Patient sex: F
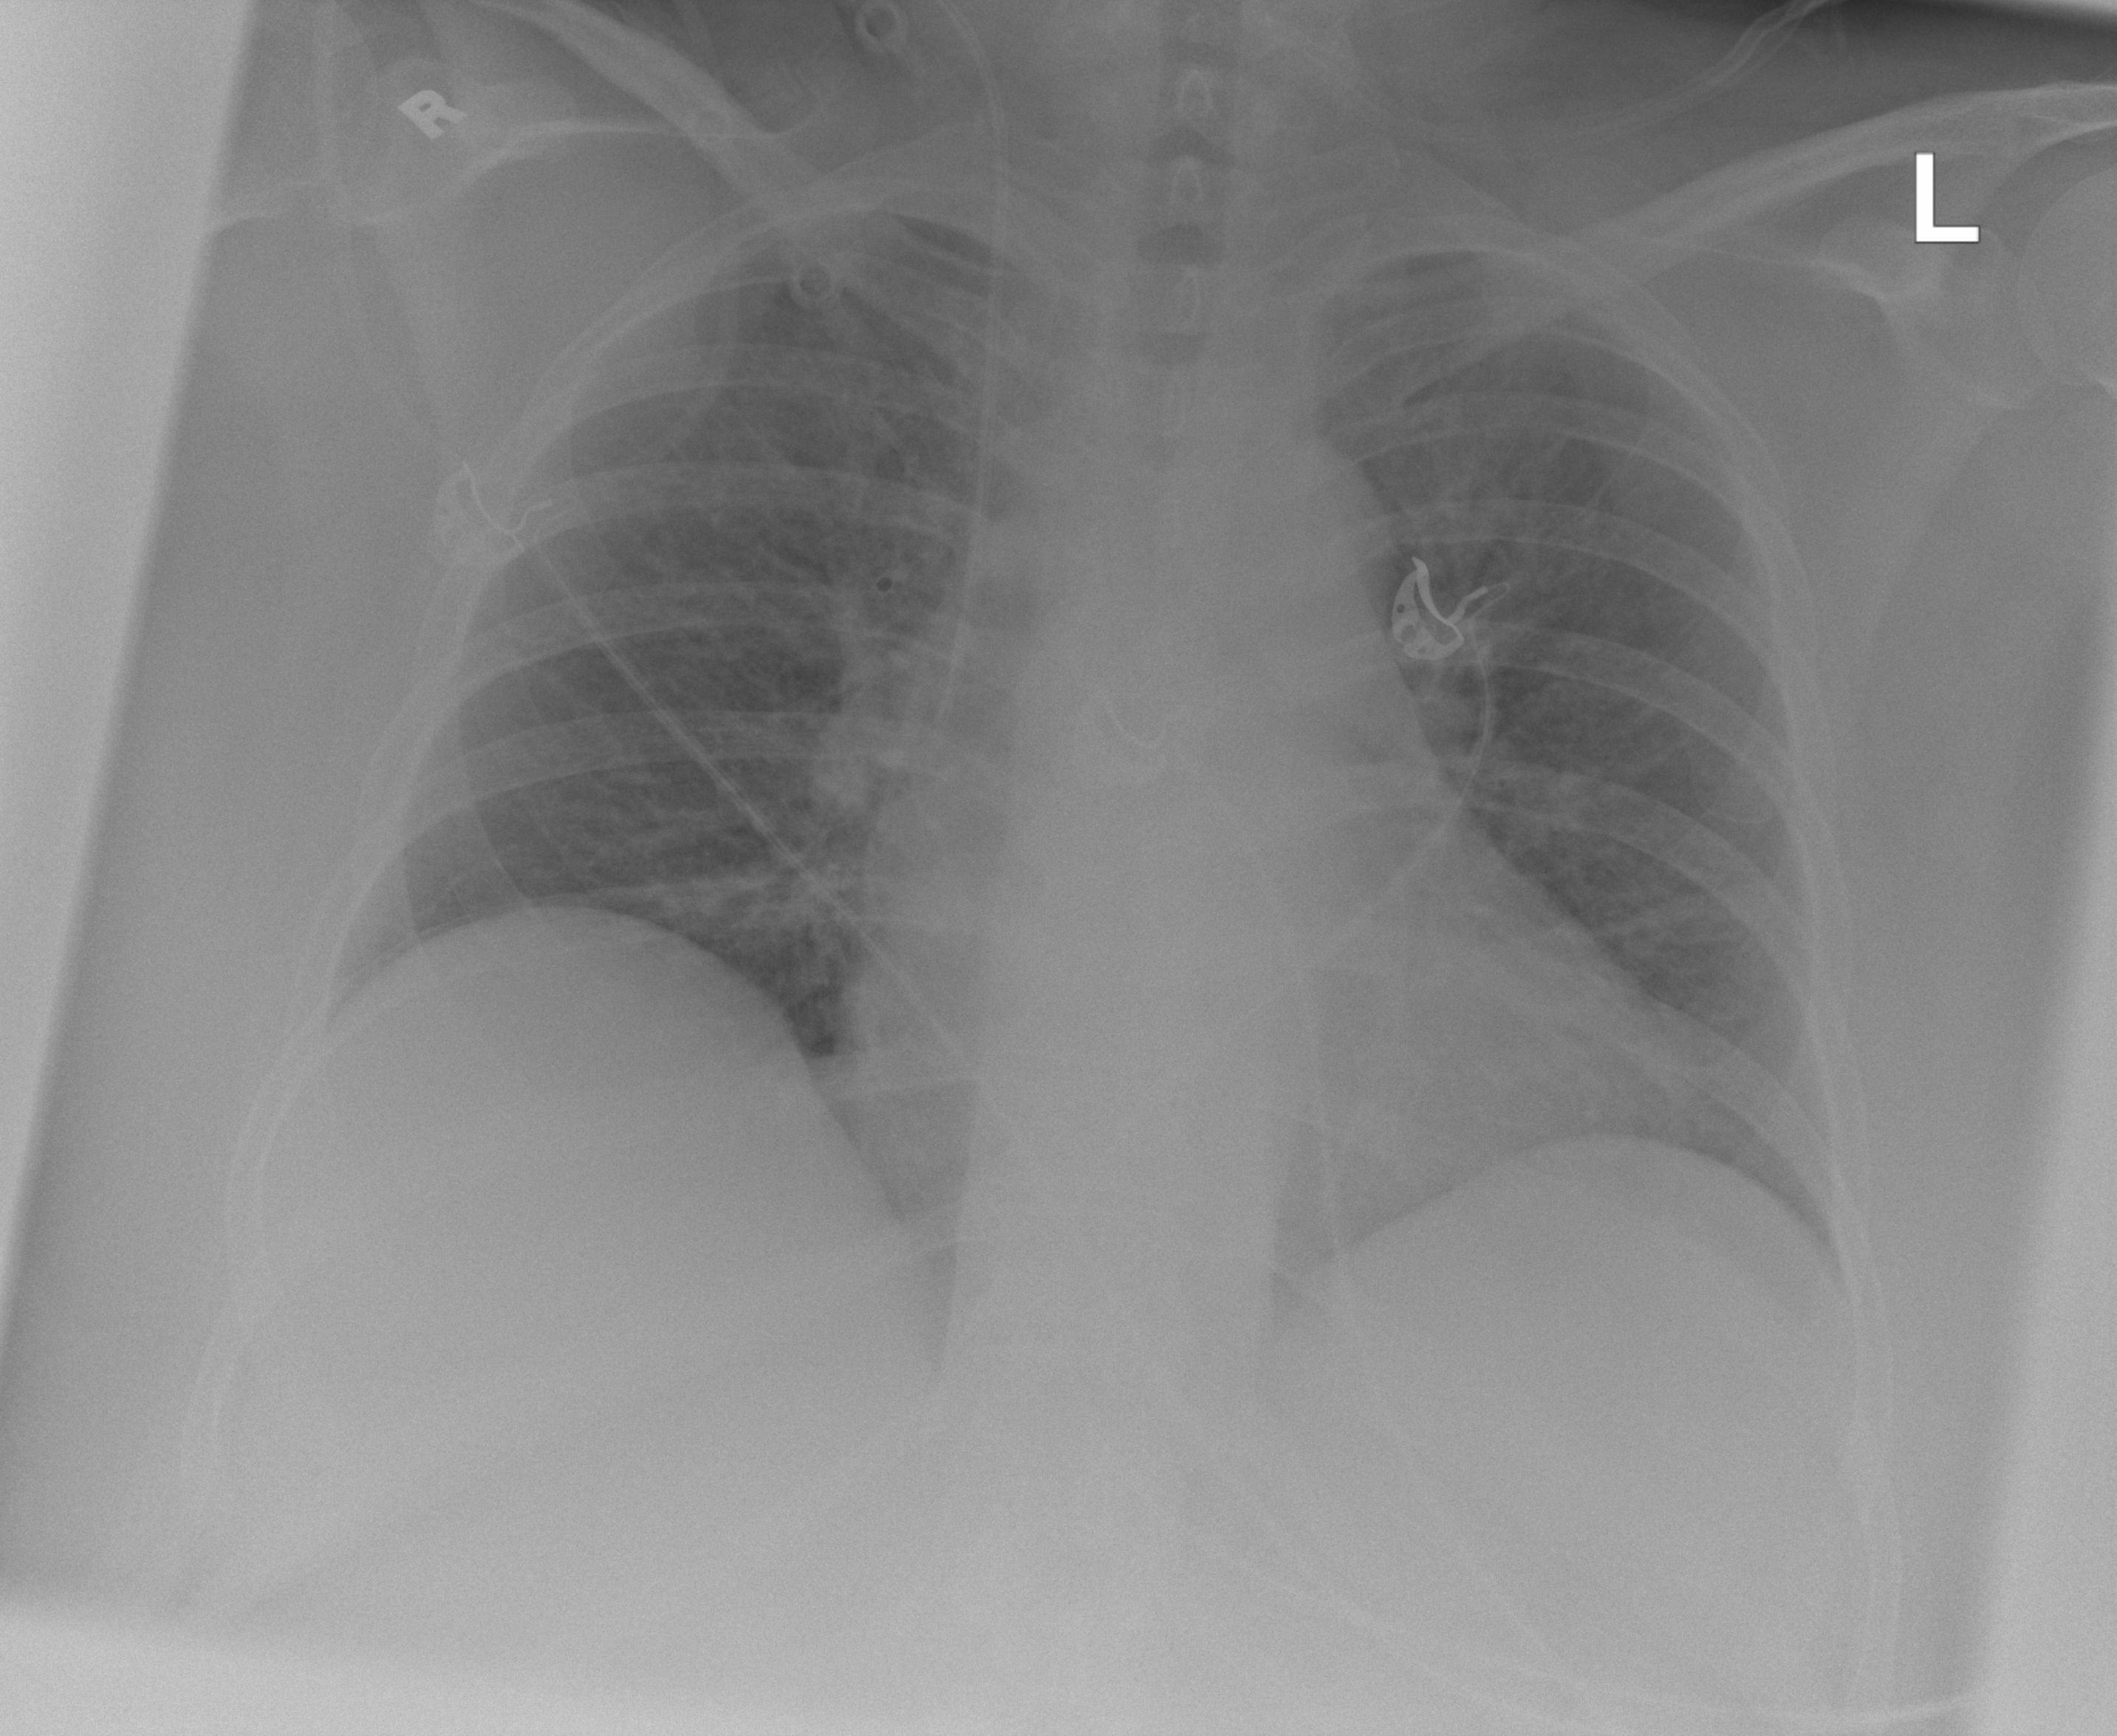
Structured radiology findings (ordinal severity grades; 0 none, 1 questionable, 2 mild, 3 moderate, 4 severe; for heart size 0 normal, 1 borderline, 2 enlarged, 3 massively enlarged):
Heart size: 2
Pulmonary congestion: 2
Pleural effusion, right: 0
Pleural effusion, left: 0
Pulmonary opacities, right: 1
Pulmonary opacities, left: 0
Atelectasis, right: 2
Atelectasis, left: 2